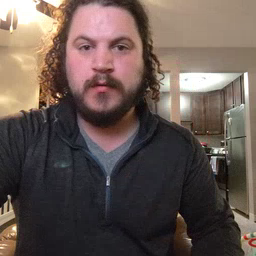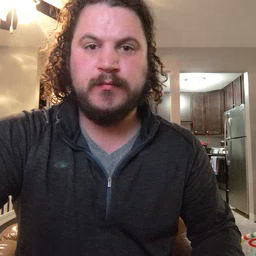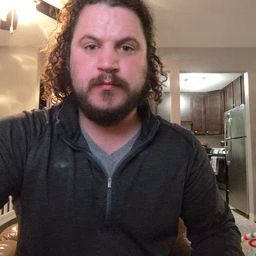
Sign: radio